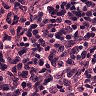
Metastatic tissue present: no